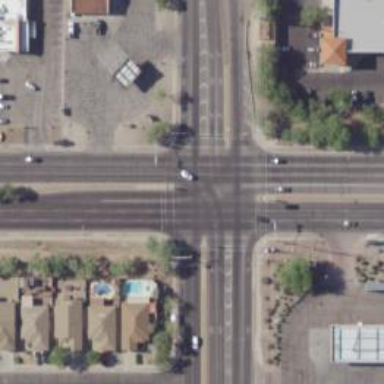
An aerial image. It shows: Marked crossing on the road.